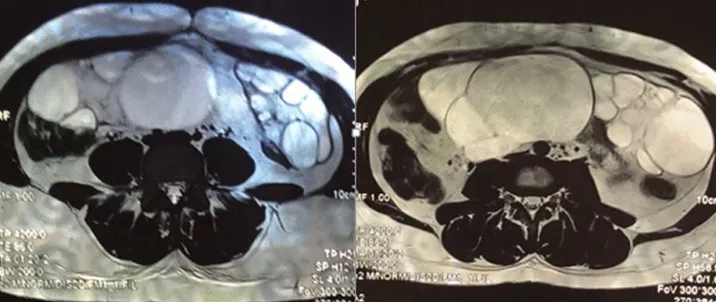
T2-weighted MRI image, axial plane through pelvis showing bilateral polycystic ovaries.
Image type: radiology (mri)